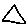
Label: triangle